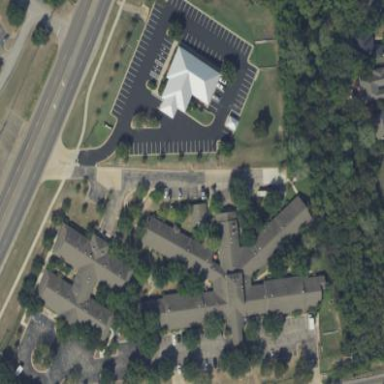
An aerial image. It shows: Nursing home.